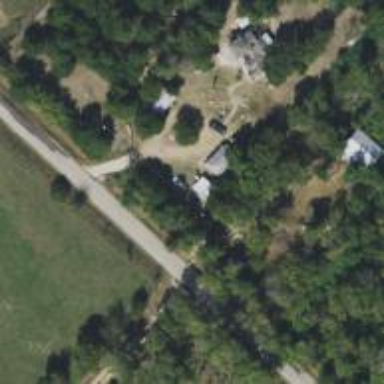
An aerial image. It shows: Driveway leading to service road.